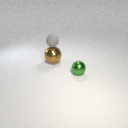
large brown metal sphere below small gray rubber sphere